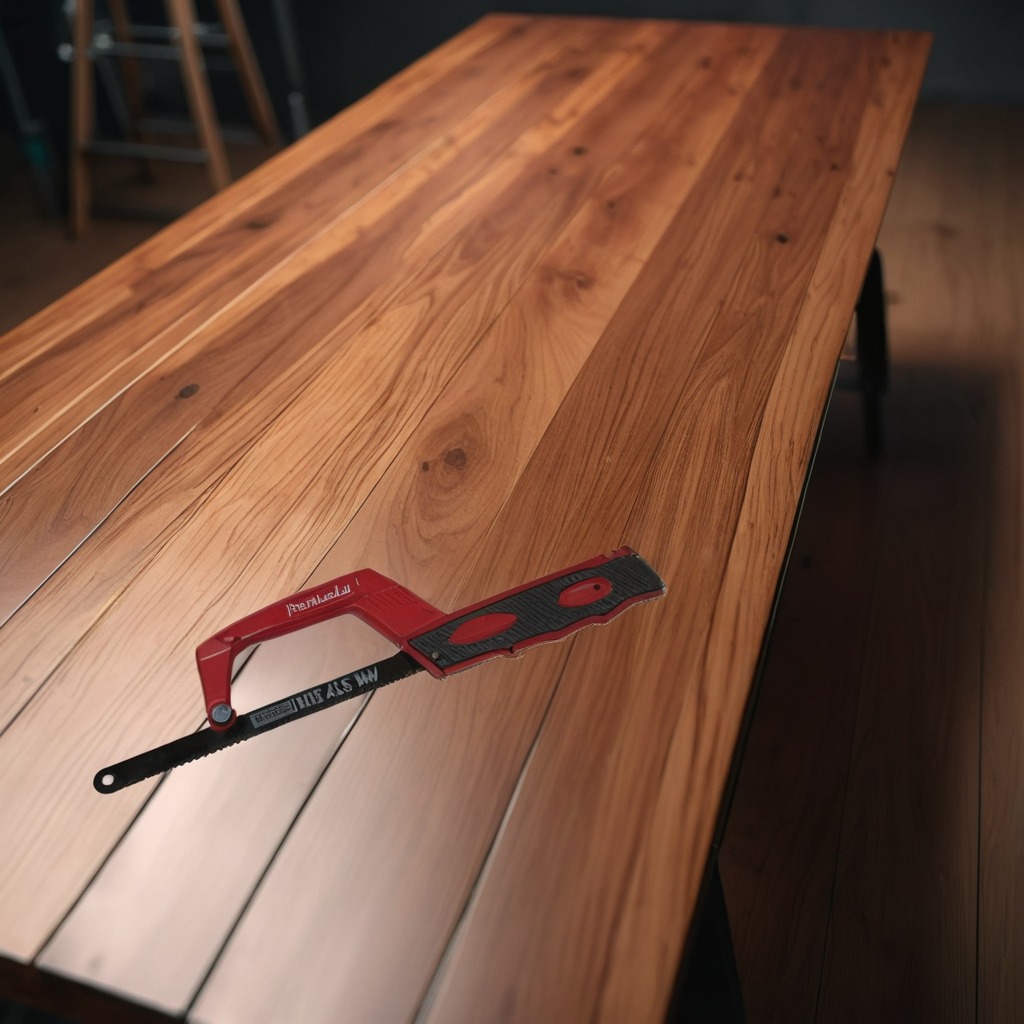
A metal saw is lying on a wooden table in a carpentry studio.